Question: I have a project setup with Maven and using RequestFactory. However I cannot get the validation to work through maven settings. This is how my maven setup looks like:
'''
<plugin>
<groupId>org.apache.maven.plugins</groupId>
<artifactId>maven-compiler-plugin</artifactId>
<version>${maven-compiler-plugin.version}</version>
<configuration>
<source>${target.jdk}</source>
<target>${target.jdk}</target>
<encoding>${project.build.sourceEncoding}</encoding>
<proc>none</proc>
</configuration>
<dependencies>
<dependency>
<groupId>com.google.web.bindery</groupId>
<artifactId>requestfactory-apt</artifactId>
<version>${gwt.version}</version>
</dependency>
</dependencies>
</plugin>
'''
I have also added Hibernate validator.
On the Eclipse side, I have tried various things, among which the most correct one looks like this:

I also have installed the m2e-apt plugin.
However I still can't get the validation tool to run. I don't get validation errors if I make mistakes on purpose and of course, when I run my application I get the infamous
> SEVERE: Unexpected error
java.lang.RuntimeException: The RequestFactory ValidationTool must be run for the ...
Anyone has any idea of what I am missing? Should I simply resign myself to configure Eclipse manually?
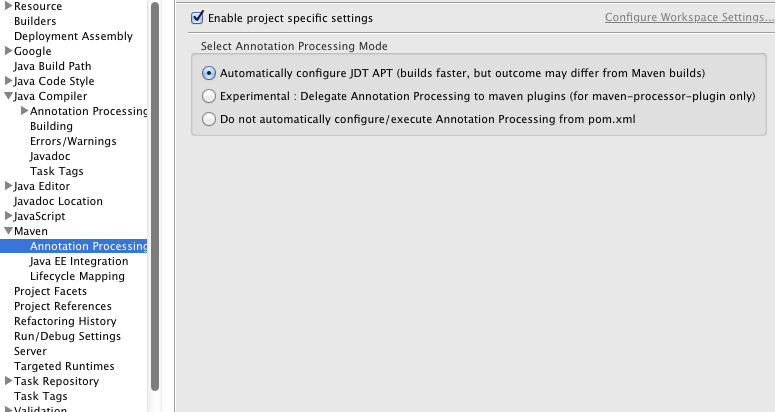
Answer: You explicitly disabled annotation processing in the 'maven-compiler-plugin''s configuration:
'''
<proc>none</proc>
'''
Remove that line and it should run annotation processors.
Note that <URL> so your 'requestfactory-apt' would not be seen by JavaC with recent 'maven-compiler-plugin' versions and you'd still have the same problem then.
The only way to reliably use annotation processors with Maven is to declare them as project dependencies with either '<scope>provided</scope>' or '<optional>true</optional>', or to use the 'maven-processor-plugin'. There's an open feature request for better support in Maven proper through the 'maven-compiler-plugin': <URL>